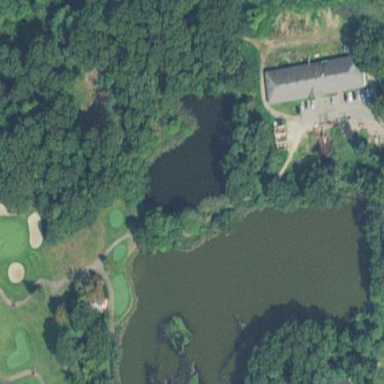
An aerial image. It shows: Water hazard in golf course. The hazard is natural water feature.